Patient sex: F
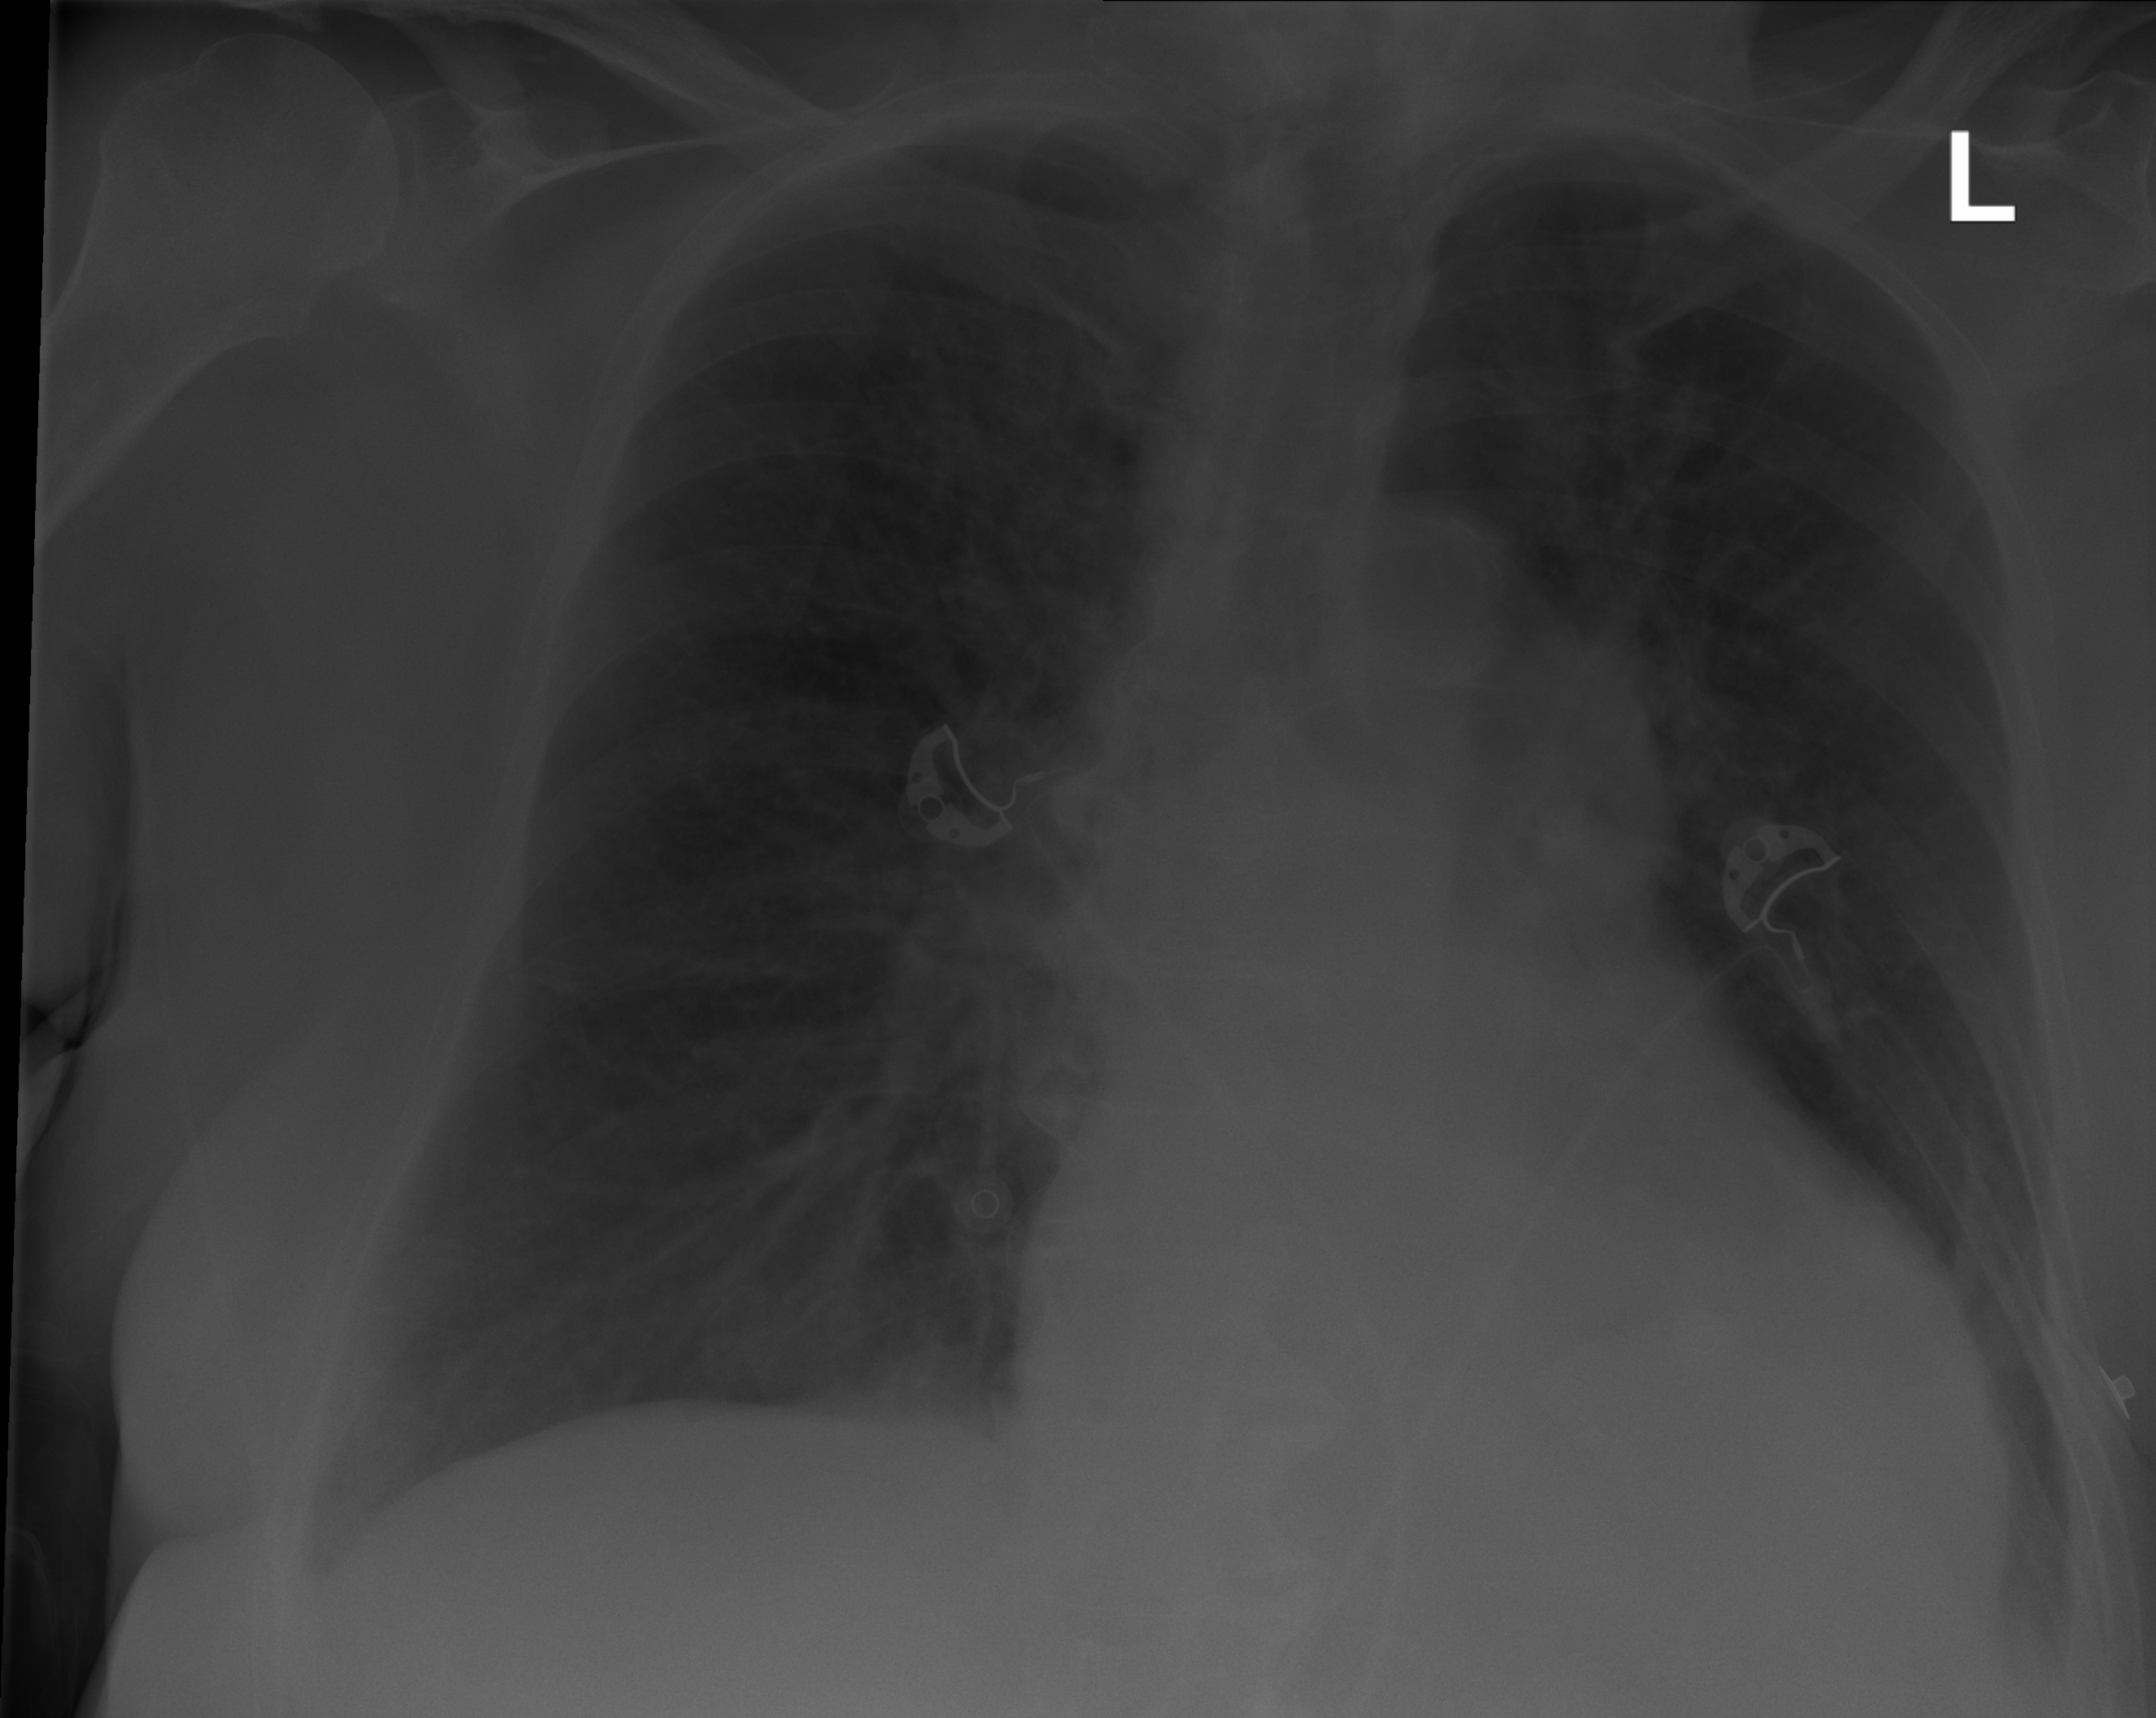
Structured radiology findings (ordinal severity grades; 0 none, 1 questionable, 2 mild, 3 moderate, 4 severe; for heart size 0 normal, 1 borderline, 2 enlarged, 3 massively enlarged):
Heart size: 1
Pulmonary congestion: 0
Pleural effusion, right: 0
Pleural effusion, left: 1
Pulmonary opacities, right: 0
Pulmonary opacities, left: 0
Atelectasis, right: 0
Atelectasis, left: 0